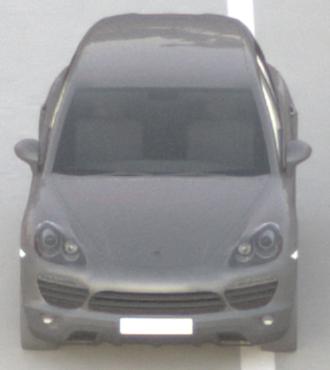
Make: Porsche
Model: Cayenne
Detailed model: Cayenne (958)
Model produced from: 2010/05
Model produced until: 2014/07
Doors: 5
Color: gray
Road condition: dry road
Daytime: sunrise or sunset
Contrast: low contrast